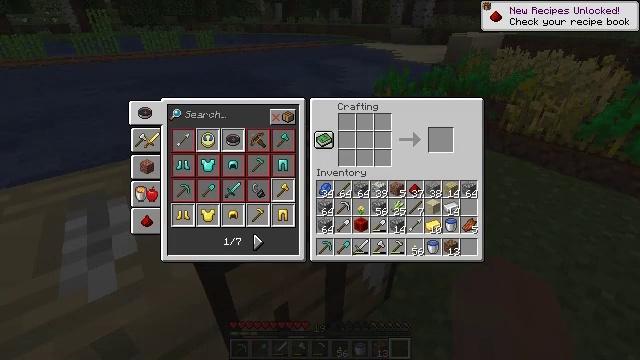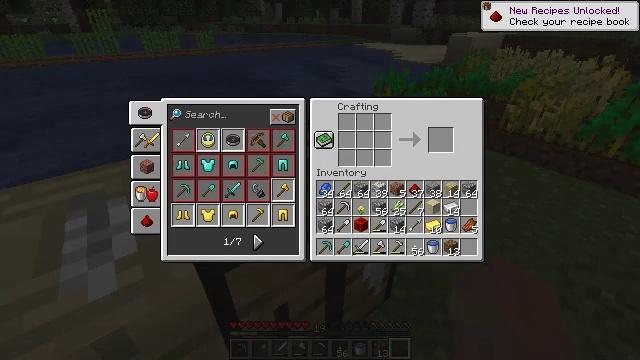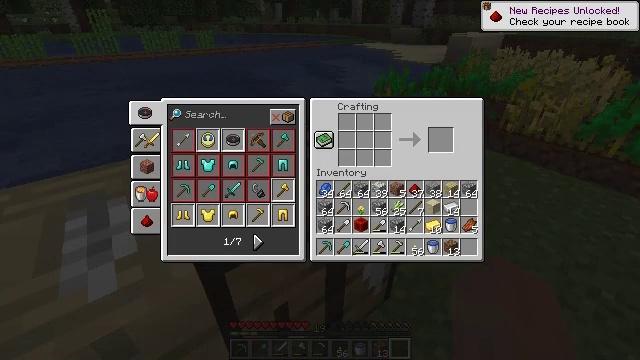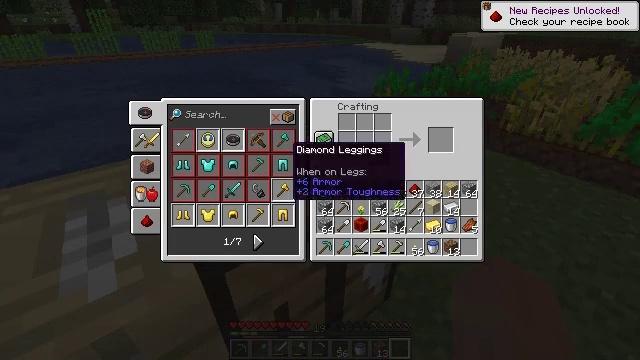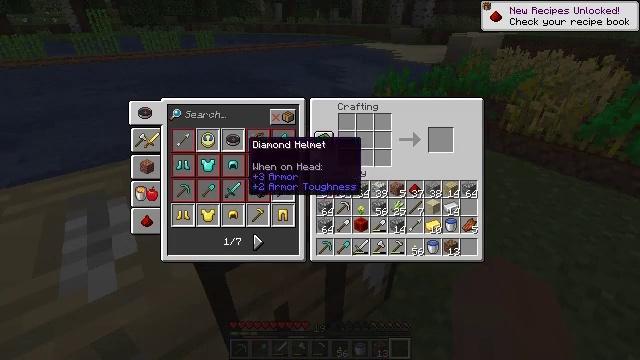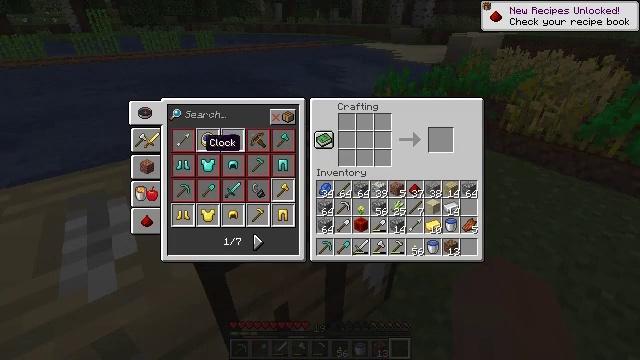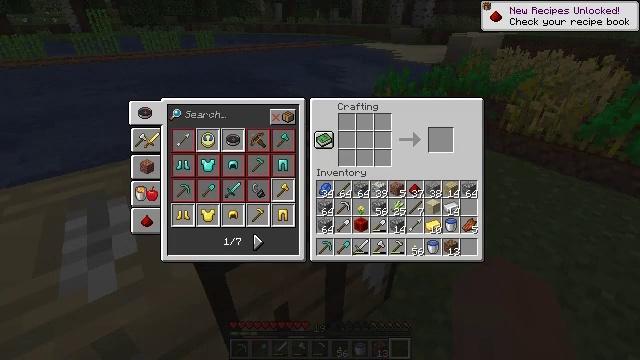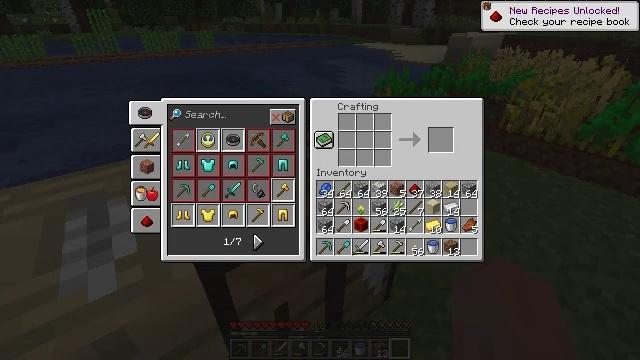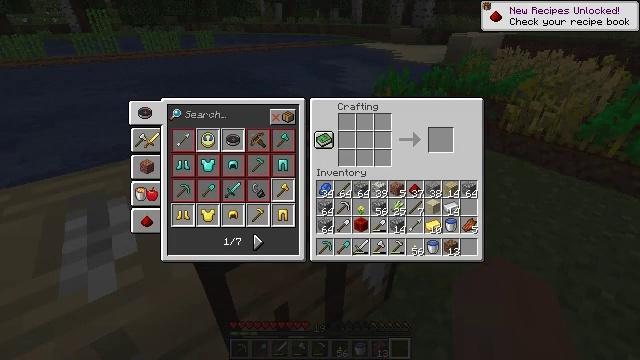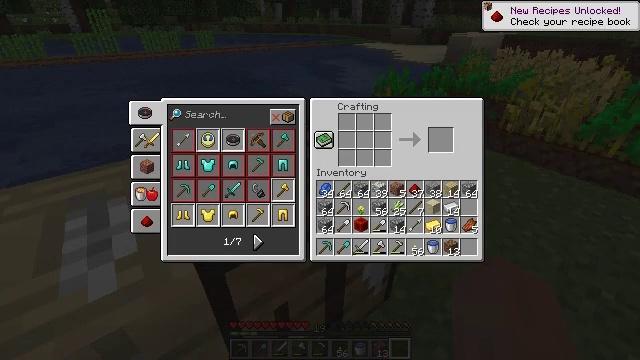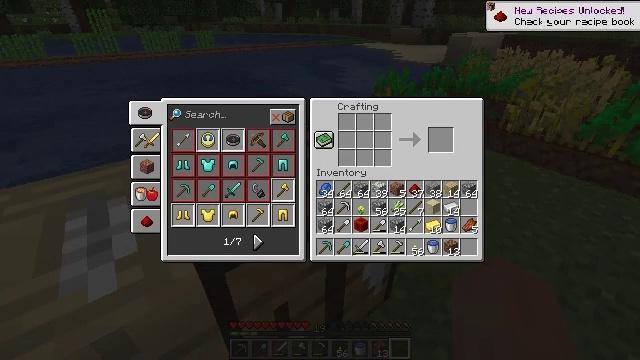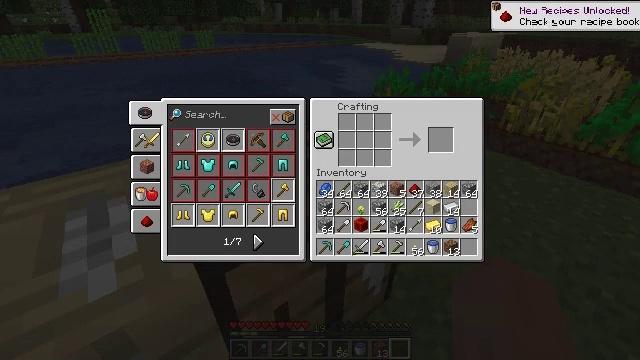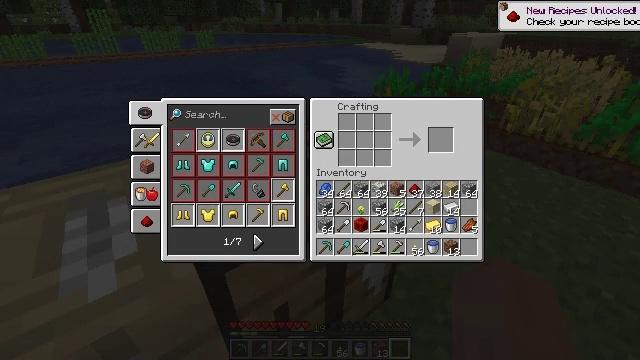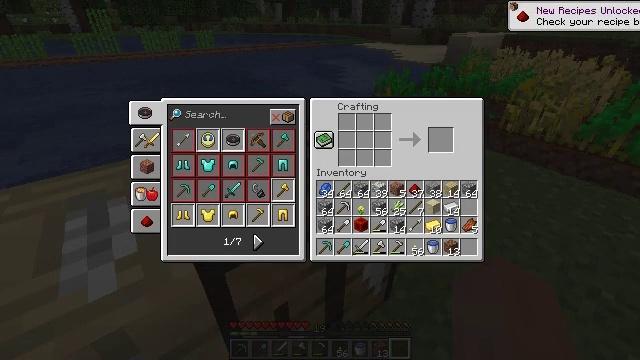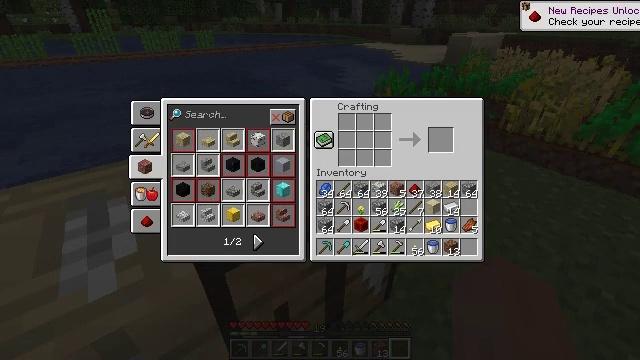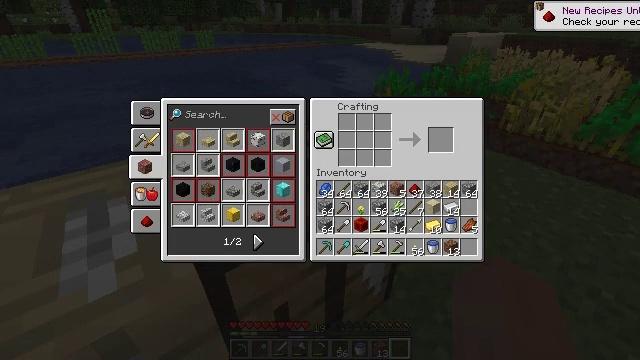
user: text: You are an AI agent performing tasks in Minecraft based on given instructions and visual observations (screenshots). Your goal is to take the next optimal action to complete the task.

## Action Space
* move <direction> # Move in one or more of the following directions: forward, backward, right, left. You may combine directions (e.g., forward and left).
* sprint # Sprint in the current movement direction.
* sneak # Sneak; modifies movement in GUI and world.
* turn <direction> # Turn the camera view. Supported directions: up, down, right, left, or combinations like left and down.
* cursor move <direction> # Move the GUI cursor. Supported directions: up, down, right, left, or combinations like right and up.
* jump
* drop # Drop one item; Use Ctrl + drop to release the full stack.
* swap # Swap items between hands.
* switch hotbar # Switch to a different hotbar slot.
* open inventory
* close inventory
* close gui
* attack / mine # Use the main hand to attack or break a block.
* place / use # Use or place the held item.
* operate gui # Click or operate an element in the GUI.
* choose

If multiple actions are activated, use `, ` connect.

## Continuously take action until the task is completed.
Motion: motion action
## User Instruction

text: Interact with the crafting table for redstone.
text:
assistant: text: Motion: no_op
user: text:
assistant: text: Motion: cursor move left
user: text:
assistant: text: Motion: cursor move left
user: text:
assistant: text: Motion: cursor move left
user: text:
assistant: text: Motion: cursor move left
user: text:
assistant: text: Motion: cursor move left
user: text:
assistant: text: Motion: cursor move left
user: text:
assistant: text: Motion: cursor move left and down
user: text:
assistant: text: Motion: no_op
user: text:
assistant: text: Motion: no_op
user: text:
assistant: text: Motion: no_op
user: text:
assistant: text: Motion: no_op
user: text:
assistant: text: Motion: no_op
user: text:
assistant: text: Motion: operate gui
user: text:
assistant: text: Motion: operate gui
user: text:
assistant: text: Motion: operate gui
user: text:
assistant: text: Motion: no_op
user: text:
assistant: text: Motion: no_op
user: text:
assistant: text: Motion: no_op
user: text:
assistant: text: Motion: cursor move up
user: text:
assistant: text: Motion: cursor move up
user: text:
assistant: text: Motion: no_op
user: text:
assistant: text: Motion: no_op
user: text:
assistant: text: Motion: operate gui
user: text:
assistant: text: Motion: operate gui
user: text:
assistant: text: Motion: operate gui
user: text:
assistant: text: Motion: no_op
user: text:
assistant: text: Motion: cursor move right and down
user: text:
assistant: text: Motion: cursor move right and down
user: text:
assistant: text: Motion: cursor move right and down